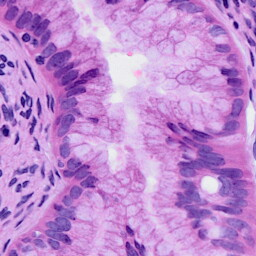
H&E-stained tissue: Cervix